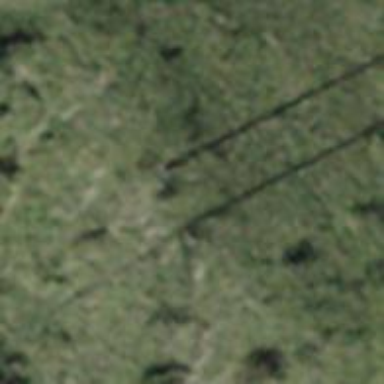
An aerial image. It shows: Power pole.